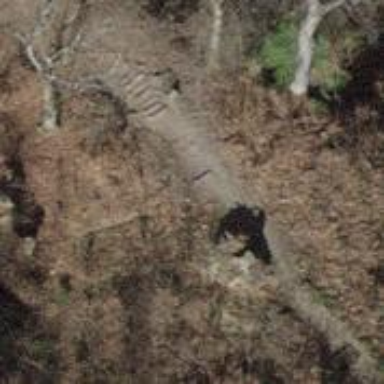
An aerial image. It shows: Road with steps.